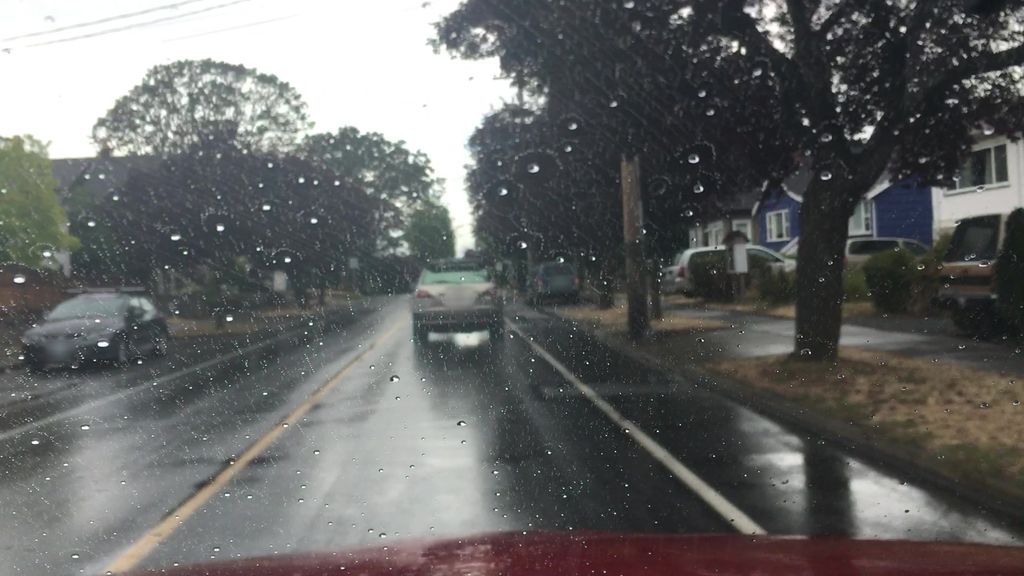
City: victoria